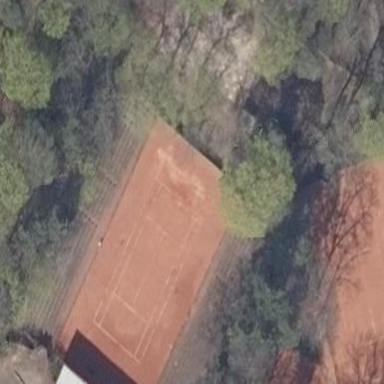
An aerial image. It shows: Clay tennis court on the leisure land pitch.